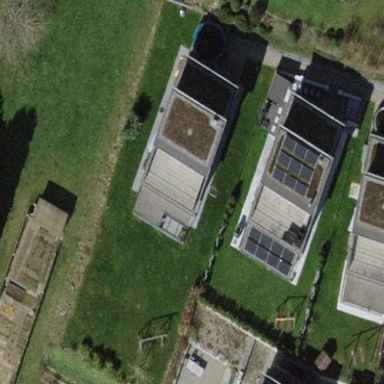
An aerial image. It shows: Building with flat roof.